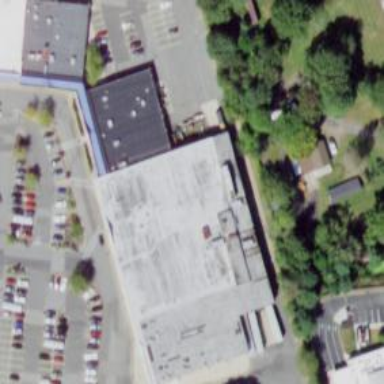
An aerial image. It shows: Supermarket.